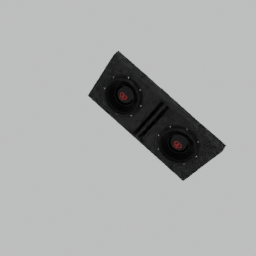
Label: electronics